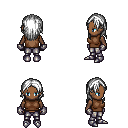
a pixel art fantasy rpg character, female body template, human, dark skin, brown sleeveless shirt, metal pants, white long hairstyle, metal gloves, metal boots, four views (front, back, left, right), 2x2 character sprite sheet, small pixel art, hard edges, no anti-aliasing